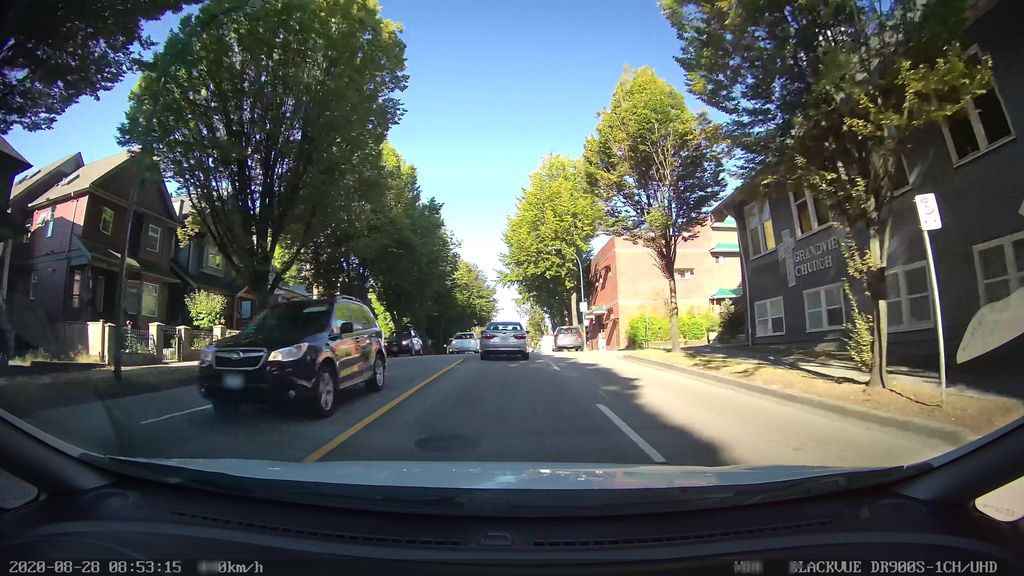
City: vancouver